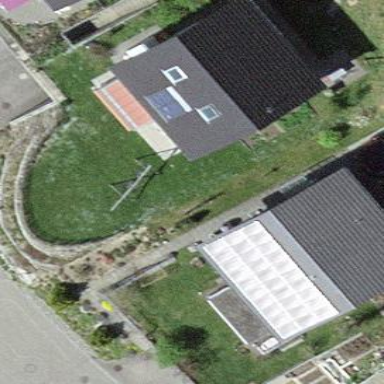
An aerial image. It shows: Simple house.